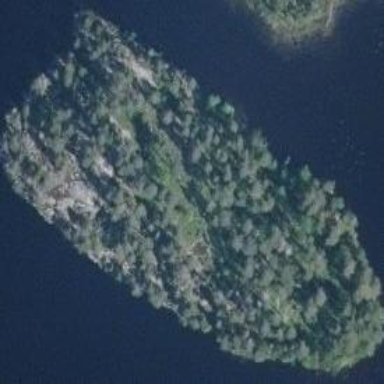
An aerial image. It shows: Islet.